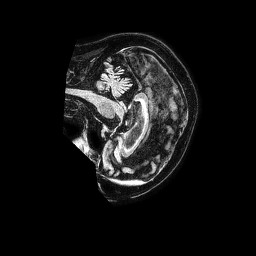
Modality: FLAIR
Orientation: sagittal
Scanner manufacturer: philips
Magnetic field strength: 1.5 T
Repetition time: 4.8 s
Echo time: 0.3 s